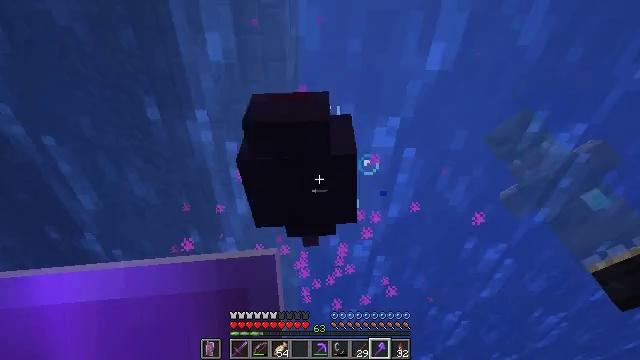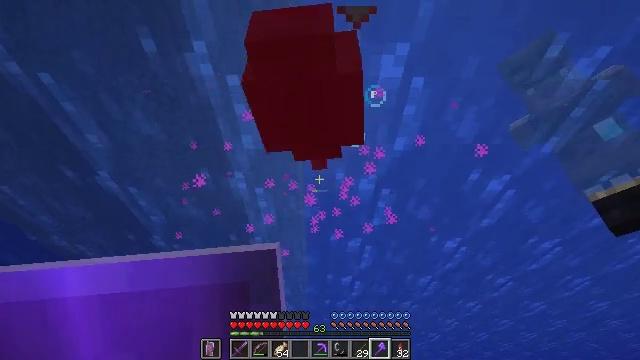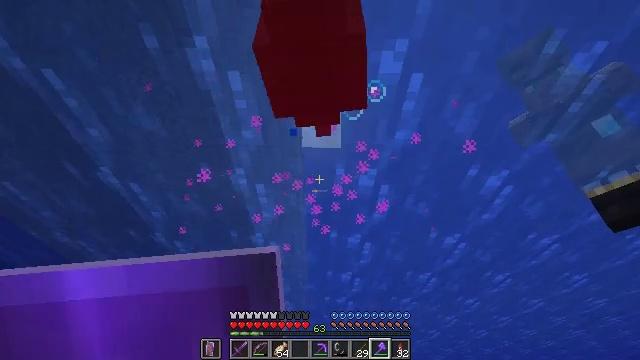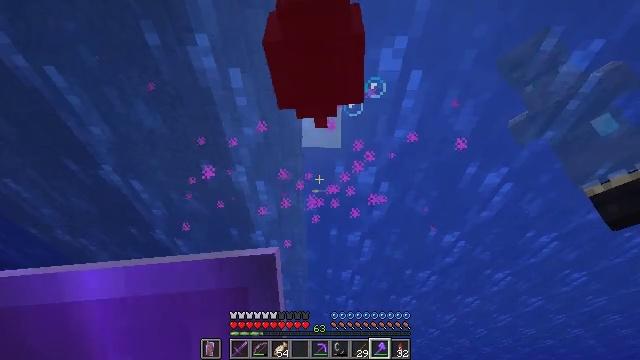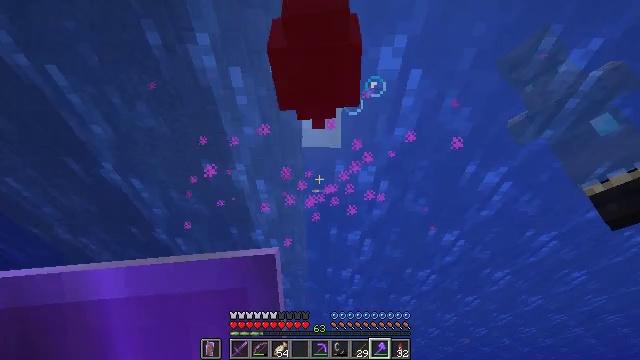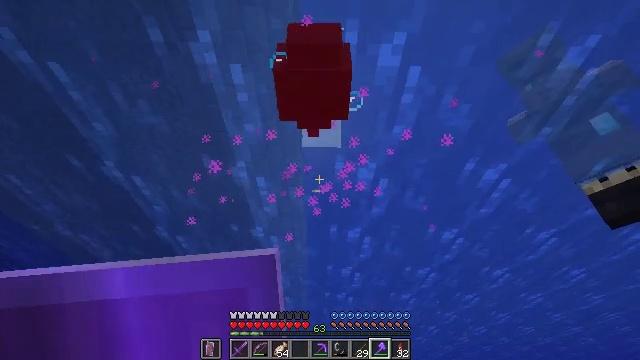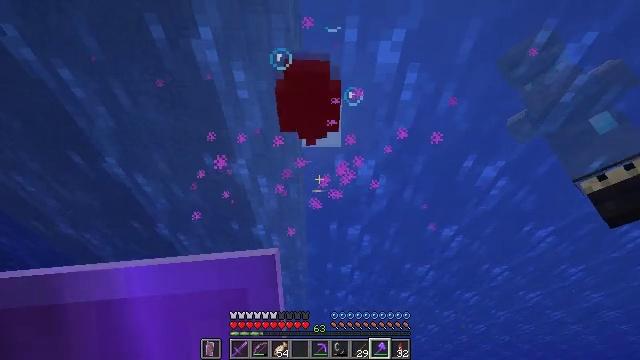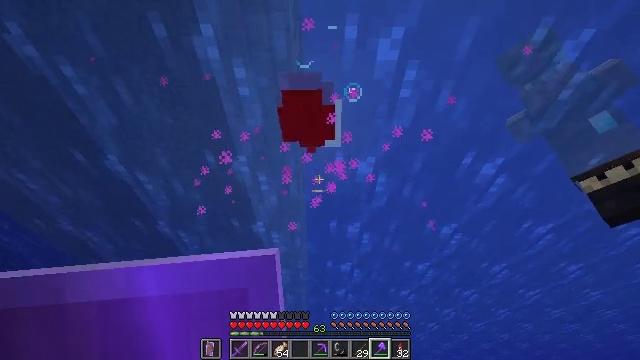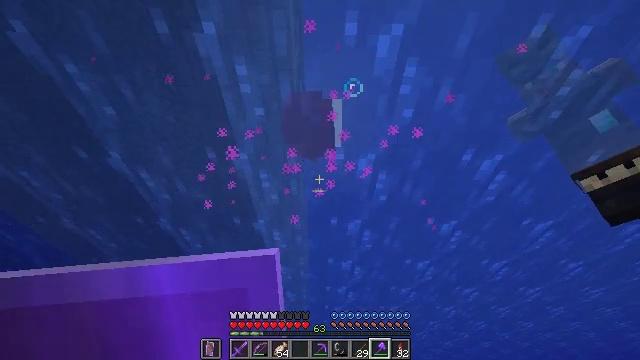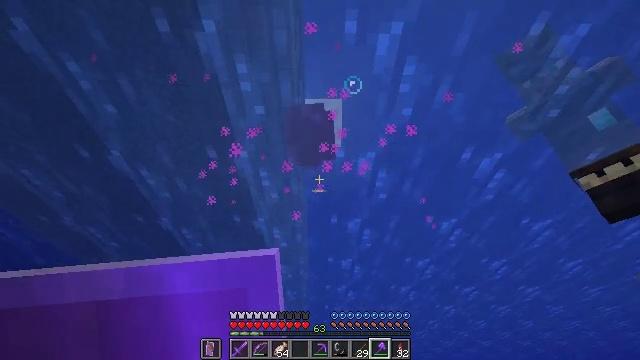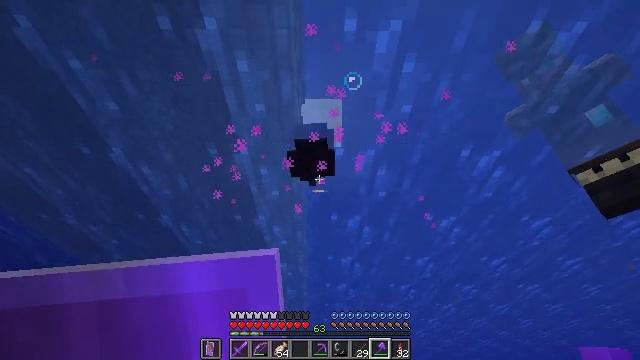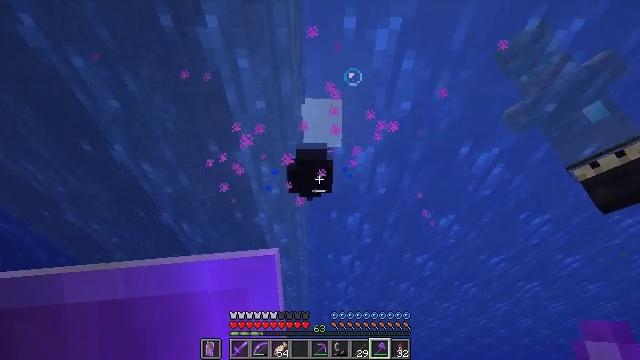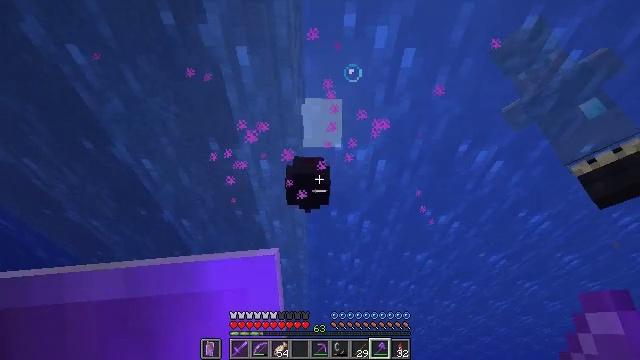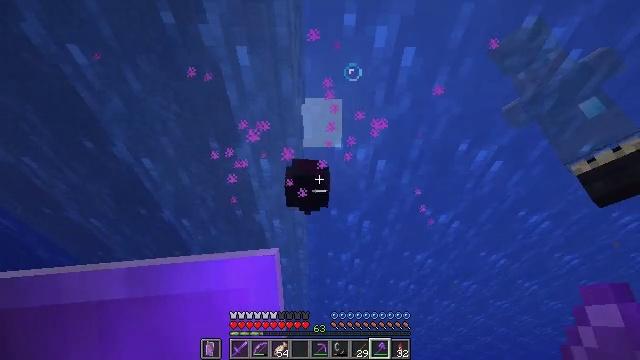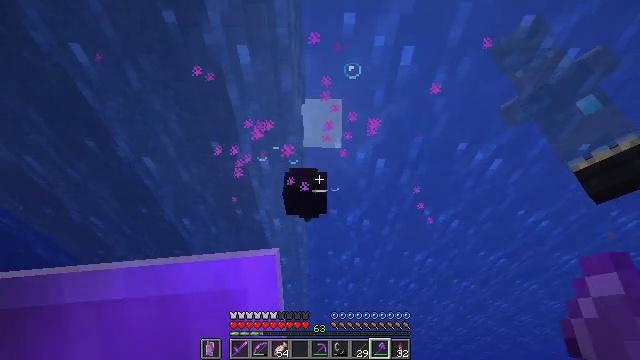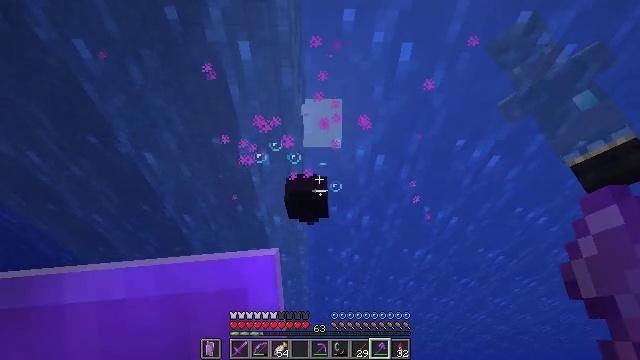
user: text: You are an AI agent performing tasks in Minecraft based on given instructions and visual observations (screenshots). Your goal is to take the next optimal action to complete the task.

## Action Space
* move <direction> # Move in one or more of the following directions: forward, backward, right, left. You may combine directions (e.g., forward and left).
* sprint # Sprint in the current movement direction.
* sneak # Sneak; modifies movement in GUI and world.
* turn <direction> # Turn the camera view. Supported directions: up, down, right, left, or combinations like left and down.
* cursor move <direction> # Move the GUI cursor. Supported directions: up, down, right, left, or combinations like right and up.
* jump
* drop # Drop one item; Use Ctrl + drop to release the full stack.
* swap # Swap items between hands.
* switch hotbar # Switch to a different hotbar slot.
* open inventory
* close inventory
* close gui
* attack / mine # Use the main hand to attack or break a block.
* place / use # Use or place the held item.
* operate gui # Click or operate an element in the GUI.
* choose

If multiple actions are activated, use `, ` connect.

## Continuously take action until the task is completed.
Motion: motion action
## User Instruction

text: Fight against the endermite.
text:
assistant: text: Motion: turn left and down
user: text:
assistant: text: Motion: no_op
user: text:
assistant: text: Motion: no_op
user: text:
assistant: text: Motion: no_op
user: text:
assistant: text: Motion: no_op
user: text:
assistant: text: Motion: no_op
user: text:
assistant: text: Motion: no_op
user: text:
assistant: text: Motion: no_op
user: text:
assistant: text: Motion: no_op
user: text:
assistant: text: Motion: no_op
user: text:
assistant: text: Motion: no_op
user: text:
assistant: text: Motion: no_op
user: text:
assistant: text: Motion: no_op
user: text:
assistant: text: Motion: no_op
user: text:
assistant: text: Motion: no_op
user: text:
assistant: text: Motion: no_op
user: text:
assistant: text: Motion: no_op
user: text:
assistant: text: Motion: no_op
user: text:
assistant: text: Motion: no_op
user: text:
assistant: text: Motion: turn left and down
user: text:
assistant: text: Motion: no_op
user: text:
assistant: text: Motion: no_op
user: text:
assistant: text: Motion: no_op
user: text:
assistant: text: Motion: move forward
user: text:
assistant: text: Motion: move forward
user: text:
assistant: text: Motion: move forward
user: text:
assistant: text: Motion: no_op
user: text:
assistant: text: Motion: no_op
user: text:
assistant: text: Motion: turn up, jump
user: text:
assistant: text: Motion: turn up, jump